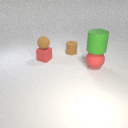
small brown rubber sphere above small red rubber cube